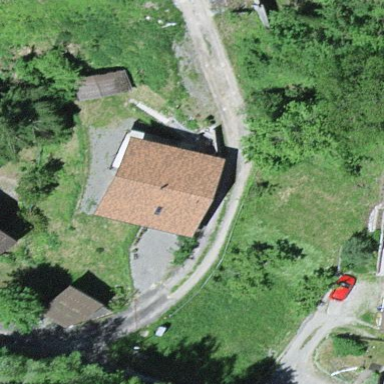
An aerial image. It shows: Building with gabled roof oriented across.